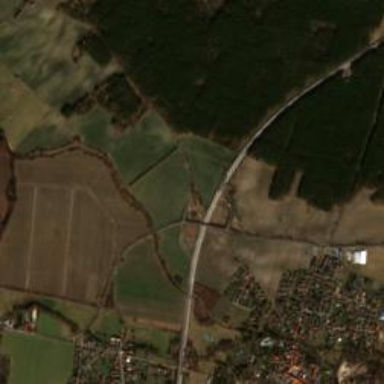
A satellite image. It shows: Motorway junction.